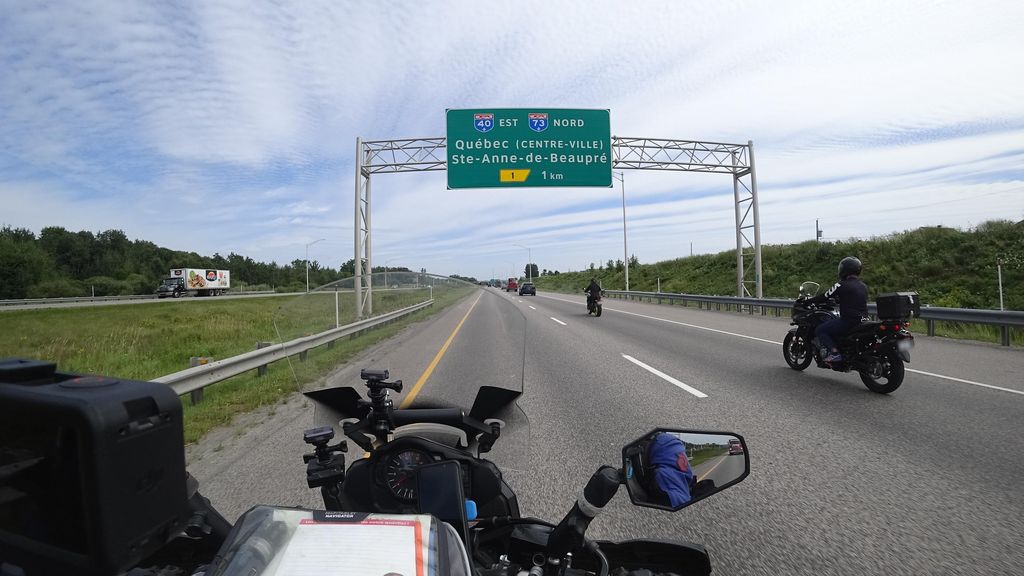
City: quebec_city